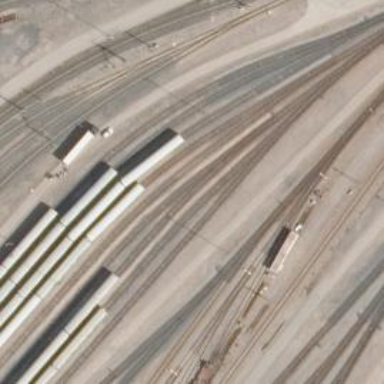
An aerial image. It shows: Railway yard in service.